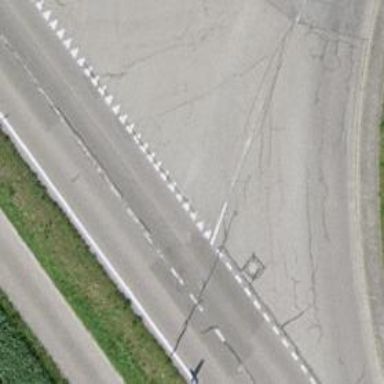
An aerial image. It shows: Road with "give way" sign.